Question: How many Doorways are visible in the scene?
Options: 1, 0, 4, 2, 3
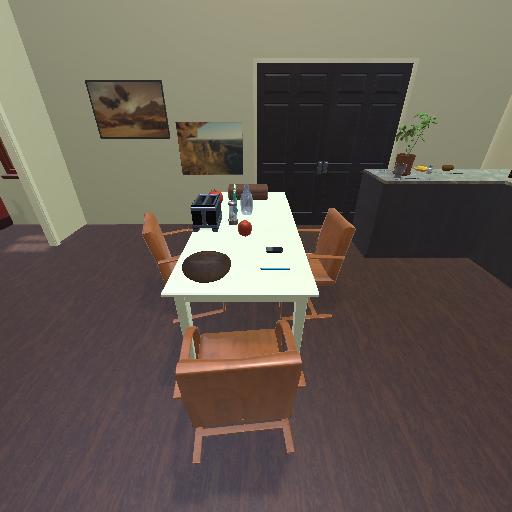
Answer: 1